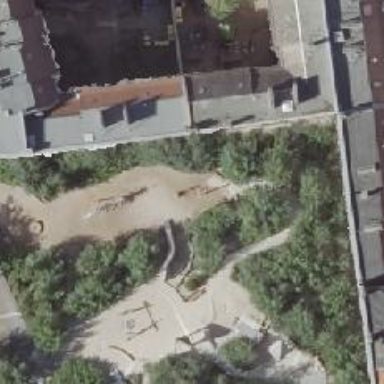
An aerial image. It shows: Playground with basket swing.